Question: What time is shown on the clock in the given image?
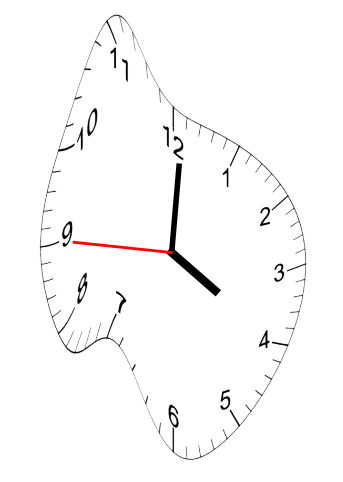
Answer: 04:00:45